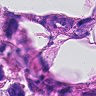
Metastatic tissue present: yes